Question: Count the number of objects in the diagram.
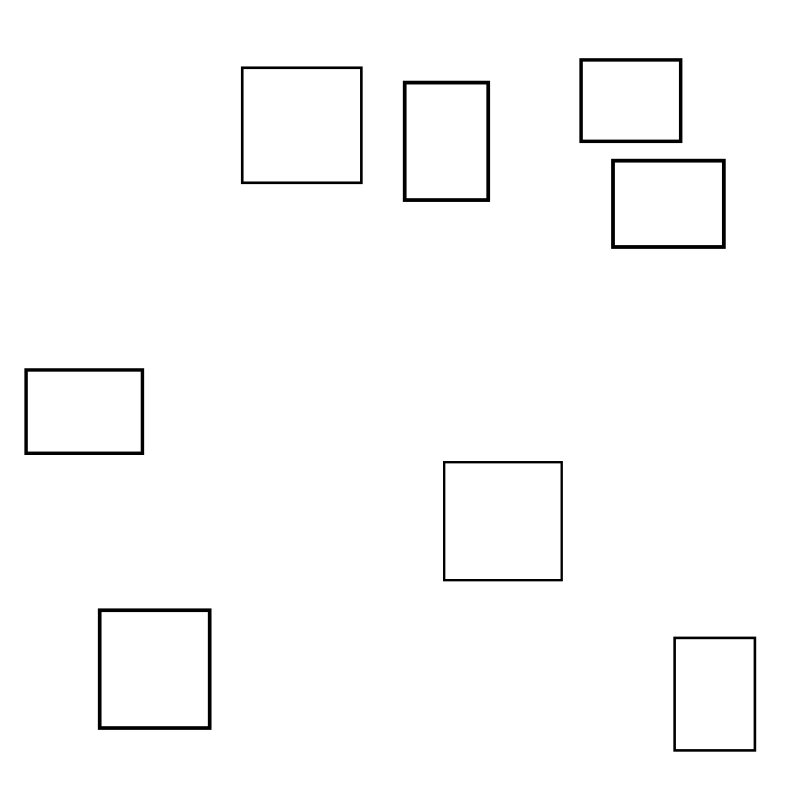
Answer: 8